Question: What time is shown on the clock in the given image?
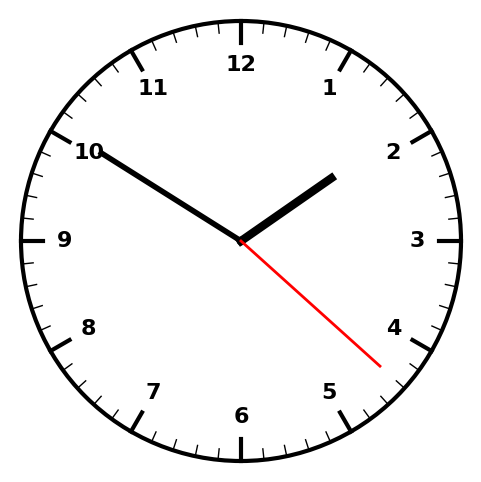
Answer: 01:50:22